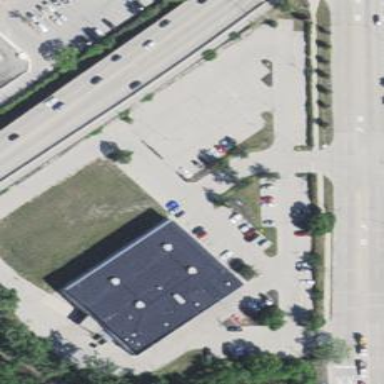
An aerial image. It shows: Parking area with surface.